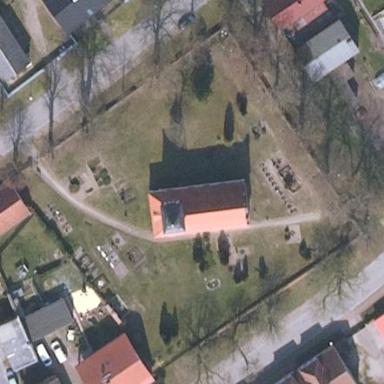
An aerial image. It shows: Cemetery.